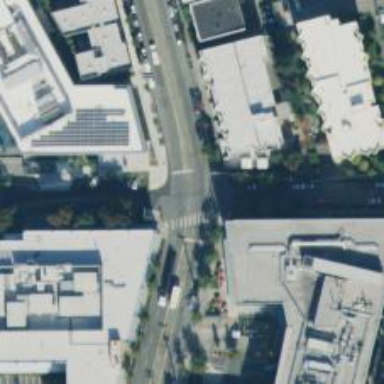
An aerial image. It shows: Secondary road with separate sidewalks.